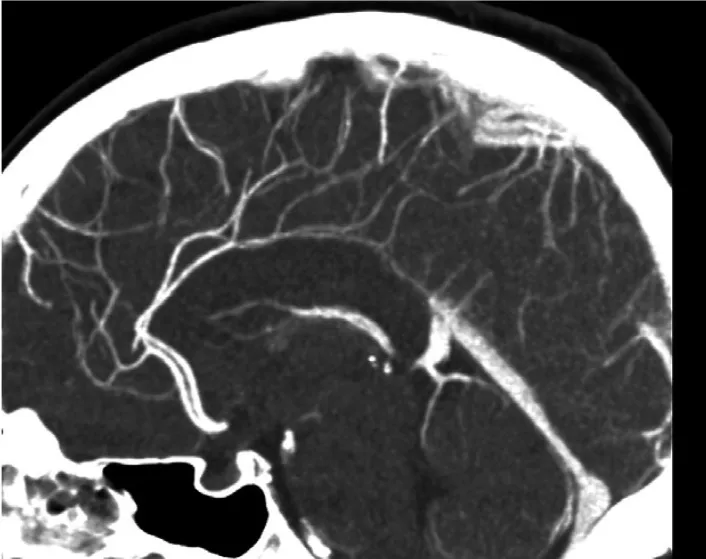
CTA showing normal cerebral arteries.
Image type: radiology (ct)